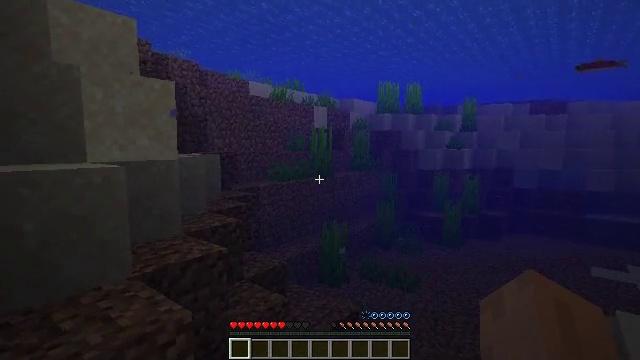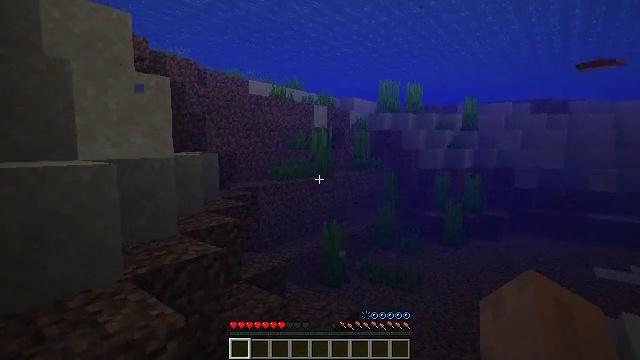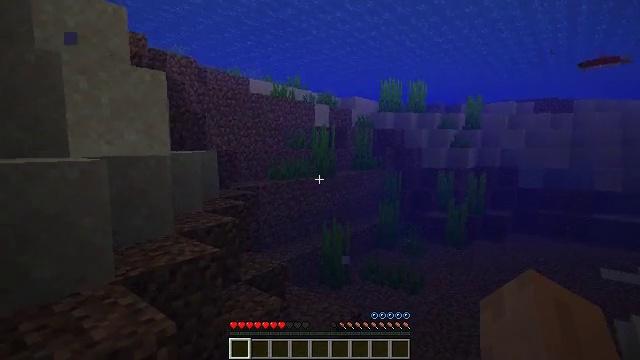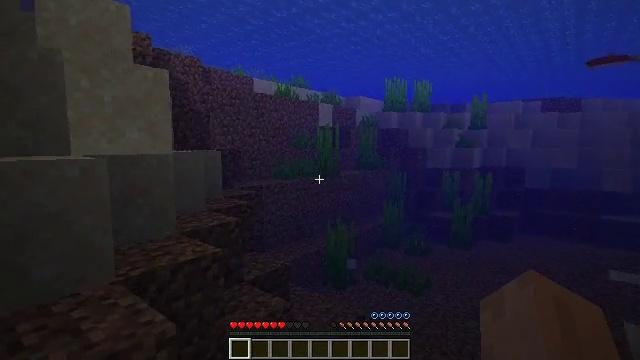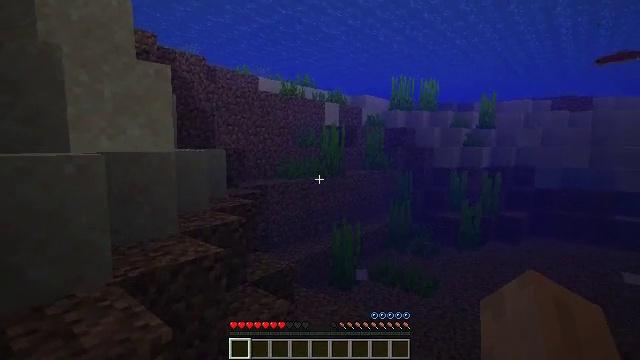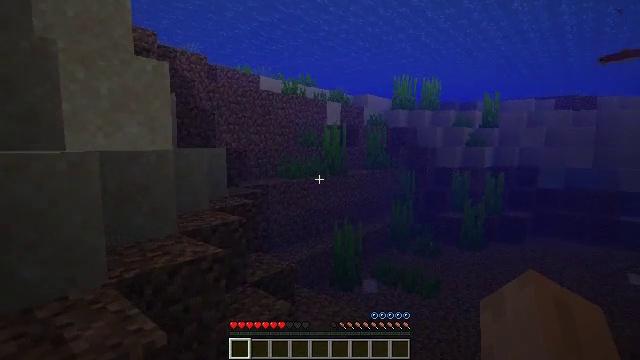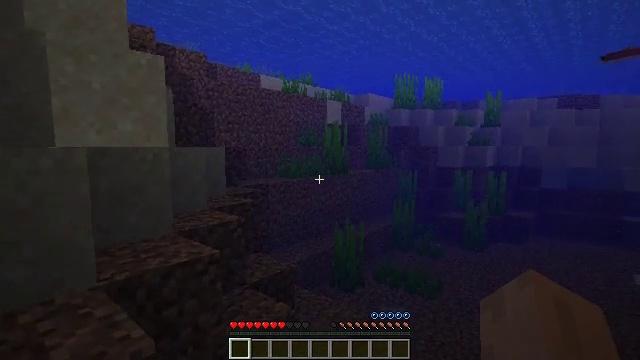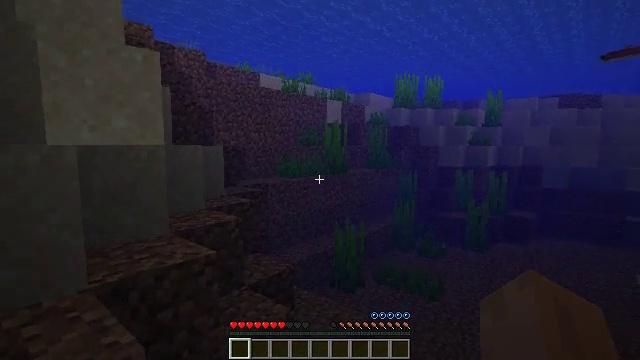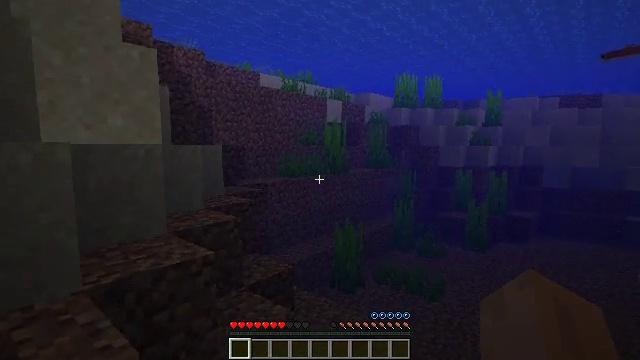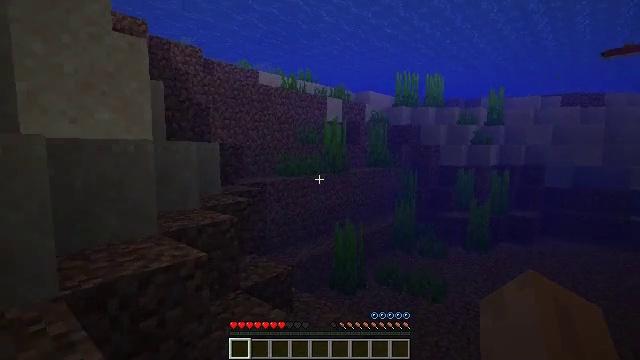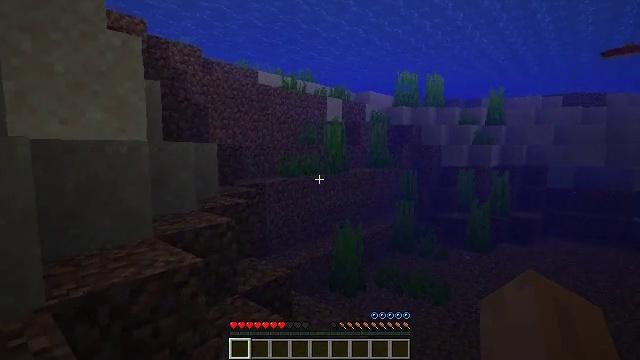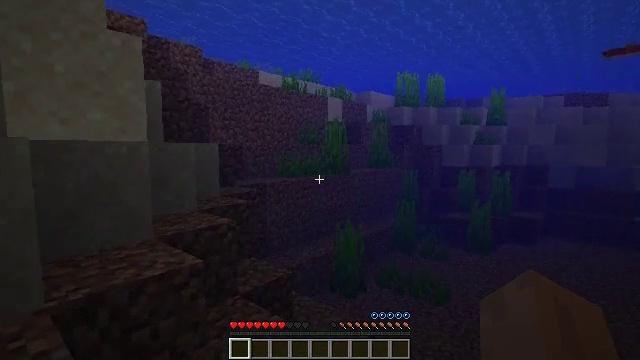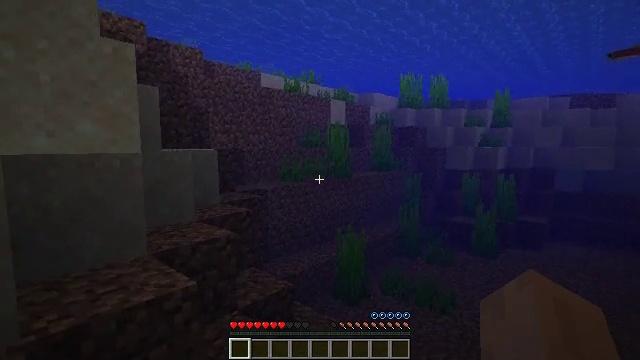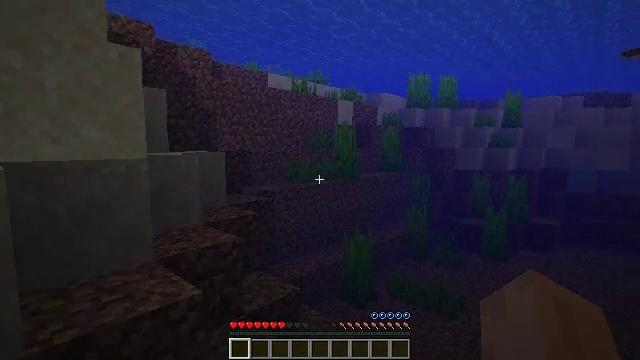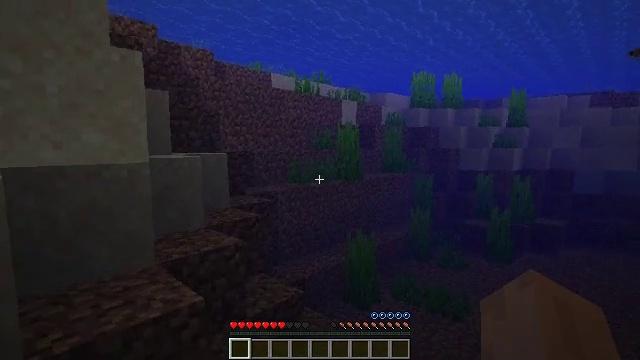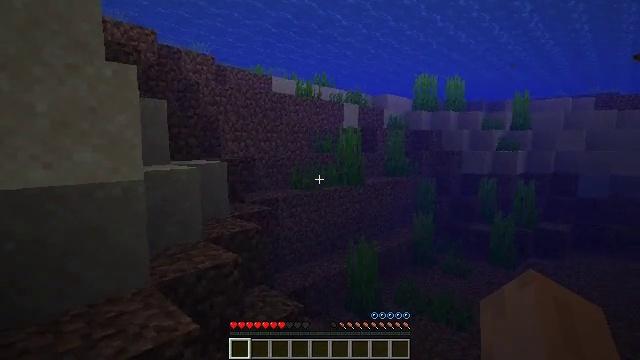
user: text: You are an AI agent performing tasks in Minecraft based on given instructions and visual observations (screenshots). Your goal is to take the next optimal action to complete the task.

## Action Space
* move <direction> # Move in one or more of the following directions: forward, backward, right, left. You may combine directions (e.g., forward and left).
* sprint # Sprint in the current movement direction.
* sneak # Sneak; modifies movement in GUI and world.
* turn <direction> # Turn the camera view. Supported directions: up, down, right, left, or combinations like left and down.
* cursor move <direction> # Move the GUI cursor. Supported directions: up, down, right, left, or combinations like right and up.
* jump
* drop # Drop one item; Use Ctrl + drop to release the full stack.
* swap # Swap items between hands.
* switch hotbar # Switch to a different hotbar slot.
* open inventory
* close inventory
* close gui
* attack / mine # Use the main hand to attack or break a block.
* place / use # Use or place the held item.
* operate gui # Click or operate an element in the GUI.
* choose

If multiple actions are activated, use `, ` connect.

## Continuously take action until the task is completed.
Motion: motion action
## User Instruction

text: Break the existing birch planks.
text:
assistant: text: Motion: move forward, attack / mine
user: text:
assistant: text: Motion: move forward, attack / mine
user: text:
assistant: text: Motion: move forward, attack / mine
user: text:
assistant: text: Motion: move forward, turn left, attack / mine
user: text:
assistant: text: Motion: move forward, attack / mine
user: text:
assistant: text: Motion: move forward, attack / mine
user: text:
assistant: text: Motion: move forward, attack / mine
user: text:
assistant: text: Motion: move forward, attack / mine
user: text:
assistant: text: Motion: move forward, attack / mine
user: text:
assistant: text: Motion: move forward, attack / mine, jump
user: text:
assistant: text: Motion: move forward, attack / mine, jump
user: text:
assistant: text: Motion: move forward, attack / mine, jump
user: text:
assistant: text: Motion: move forward, turn left, attack / mine, jump
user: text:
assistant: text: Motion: move forward, attack / mine, jump
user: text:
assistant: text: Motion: move forward, attack / mine, jump
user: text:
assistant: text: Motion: move forward, attack / mine, jump
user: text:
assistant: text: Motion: move forward, attack / mine, jump
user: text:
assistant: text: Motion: move forward, attack / mine
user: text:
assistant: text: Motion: move forward, attack / mine
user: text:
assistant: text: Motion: move forward, attack / mine
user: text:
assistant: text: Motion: move forward, attack / mine
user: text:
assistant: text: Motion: move forward, attack / mine
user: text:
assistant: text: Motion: move forward, attack / mine, jump
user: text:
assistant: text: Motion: move forward, attack / mine, jump
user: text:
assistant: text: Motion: move forward, attack / mine, jump
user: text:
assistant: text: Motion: move forward and move right, attack / mine, jump
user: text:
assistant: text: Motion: move forward and move right, attack / mine, jump
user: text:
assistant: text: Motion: move forward and move right, attack / mine, jump
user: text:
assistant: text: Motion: move forward and move right, attack / mine, jump
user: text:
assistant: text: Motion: move forward and move right, attack / mine, jump